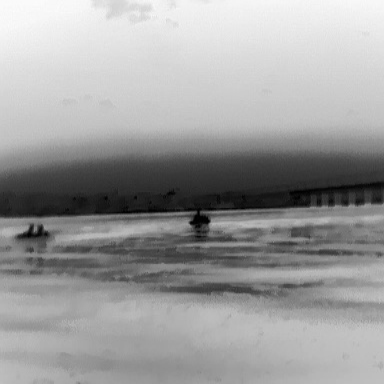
There is a canoe in the infrared image.